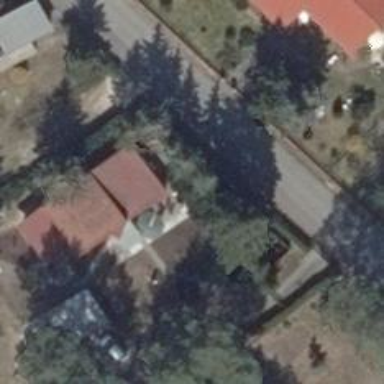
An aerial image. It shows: Residential road.